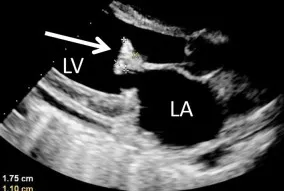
Transthoracic echocardiogram and intraoperative view of the vegetations. A vegetation sizing 1.75 cm x 1.10 cm.
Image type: radiology (ultrasound)